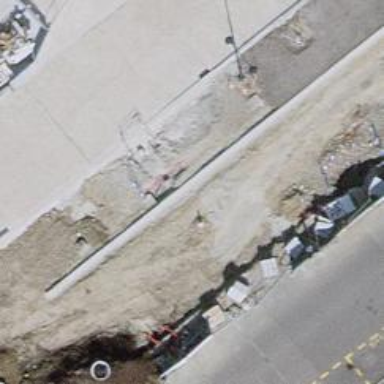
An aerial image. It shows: Taxi stand.